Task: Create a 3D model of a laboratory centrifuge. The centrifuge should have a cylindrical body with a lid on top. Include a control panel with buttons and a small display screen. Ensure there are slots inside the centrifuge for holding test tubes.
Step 135:
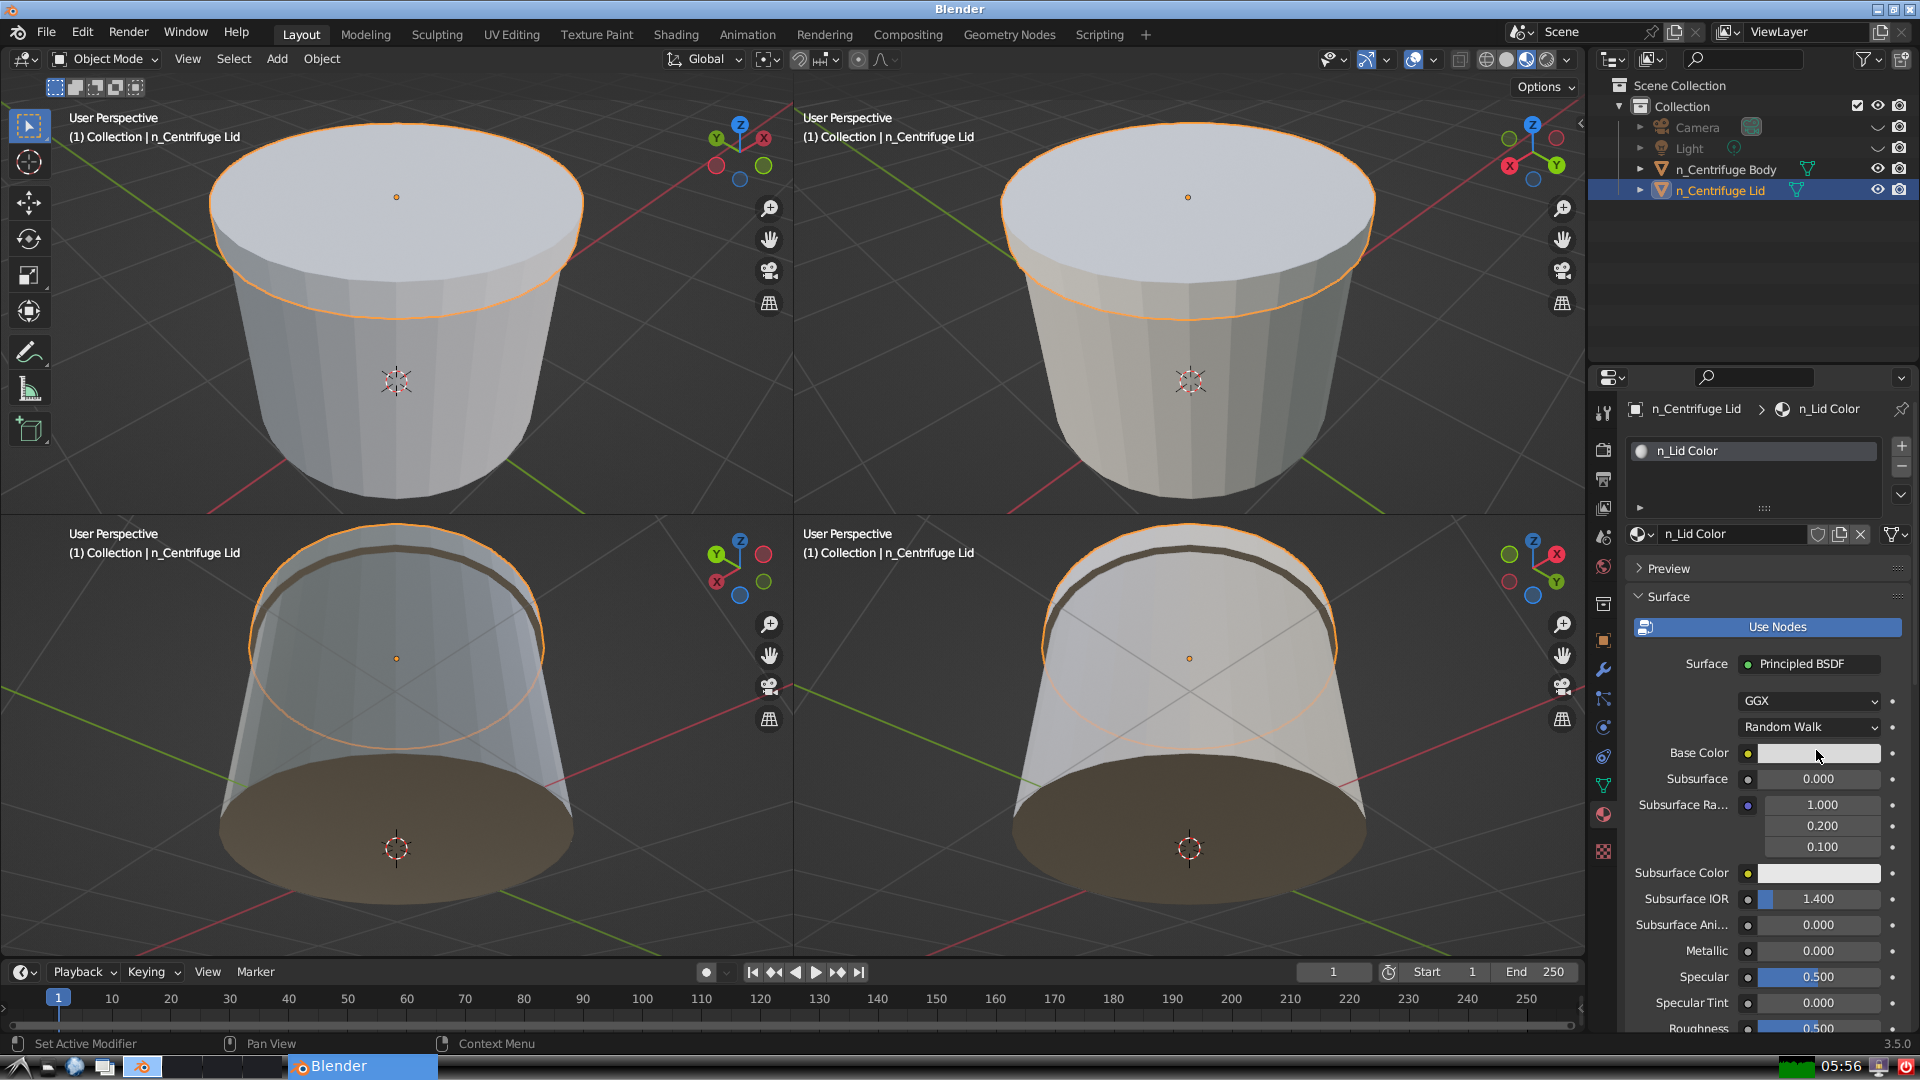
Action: {"mouse_move": [278, 58]}